Brain MRI, t1w sequence, axial 2D slice.
Patient: age 34, sex M, weight 95 kg, height 1.95 m
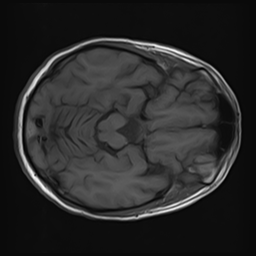